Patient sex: F
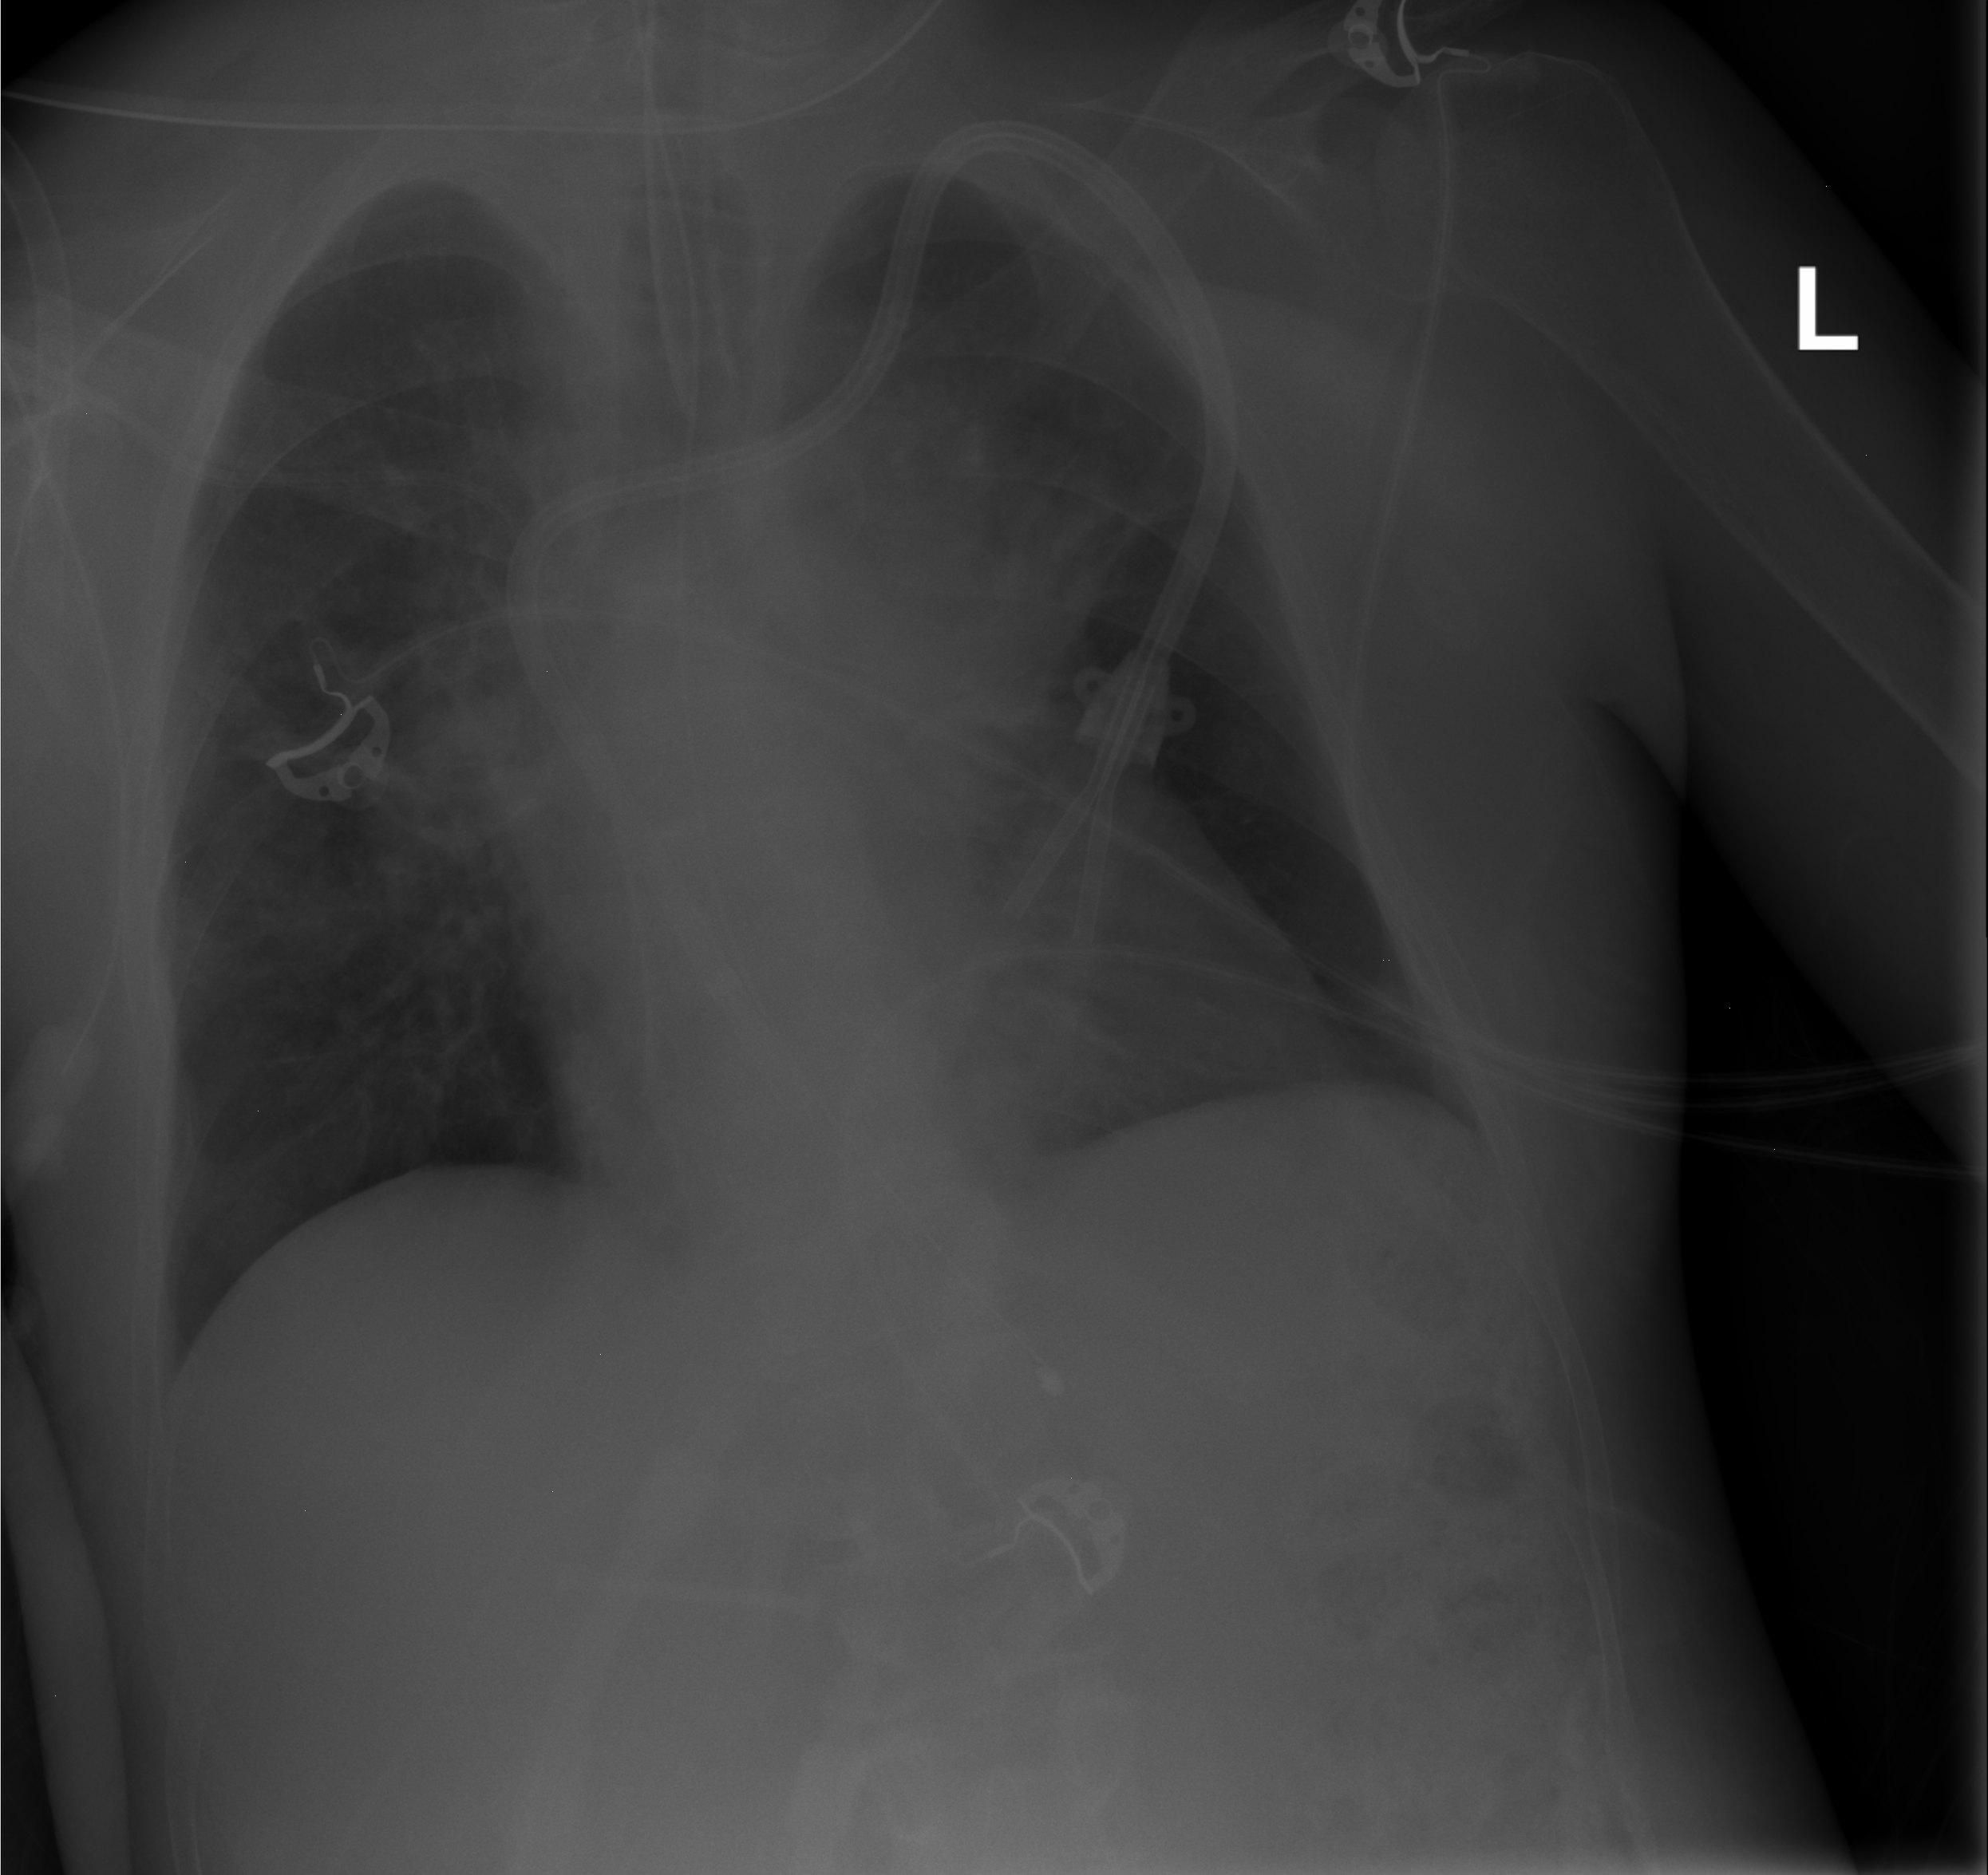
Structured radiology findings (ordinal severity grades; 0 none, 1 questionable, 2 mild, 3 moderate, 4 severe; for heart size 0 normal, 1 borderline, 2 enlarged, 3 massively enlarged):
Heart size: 0
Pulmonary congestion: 0
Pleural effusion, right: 0
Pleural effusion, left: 0
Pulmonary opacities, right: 2
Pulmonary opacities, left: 2
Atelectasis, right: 0
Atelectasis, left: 3